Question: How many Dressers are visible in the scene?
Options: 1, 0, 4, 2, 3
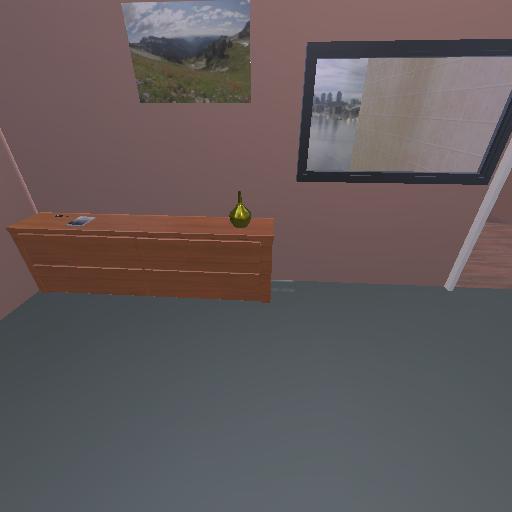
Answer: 1